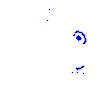
Particle: electron